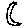
Label: moon